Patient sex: M
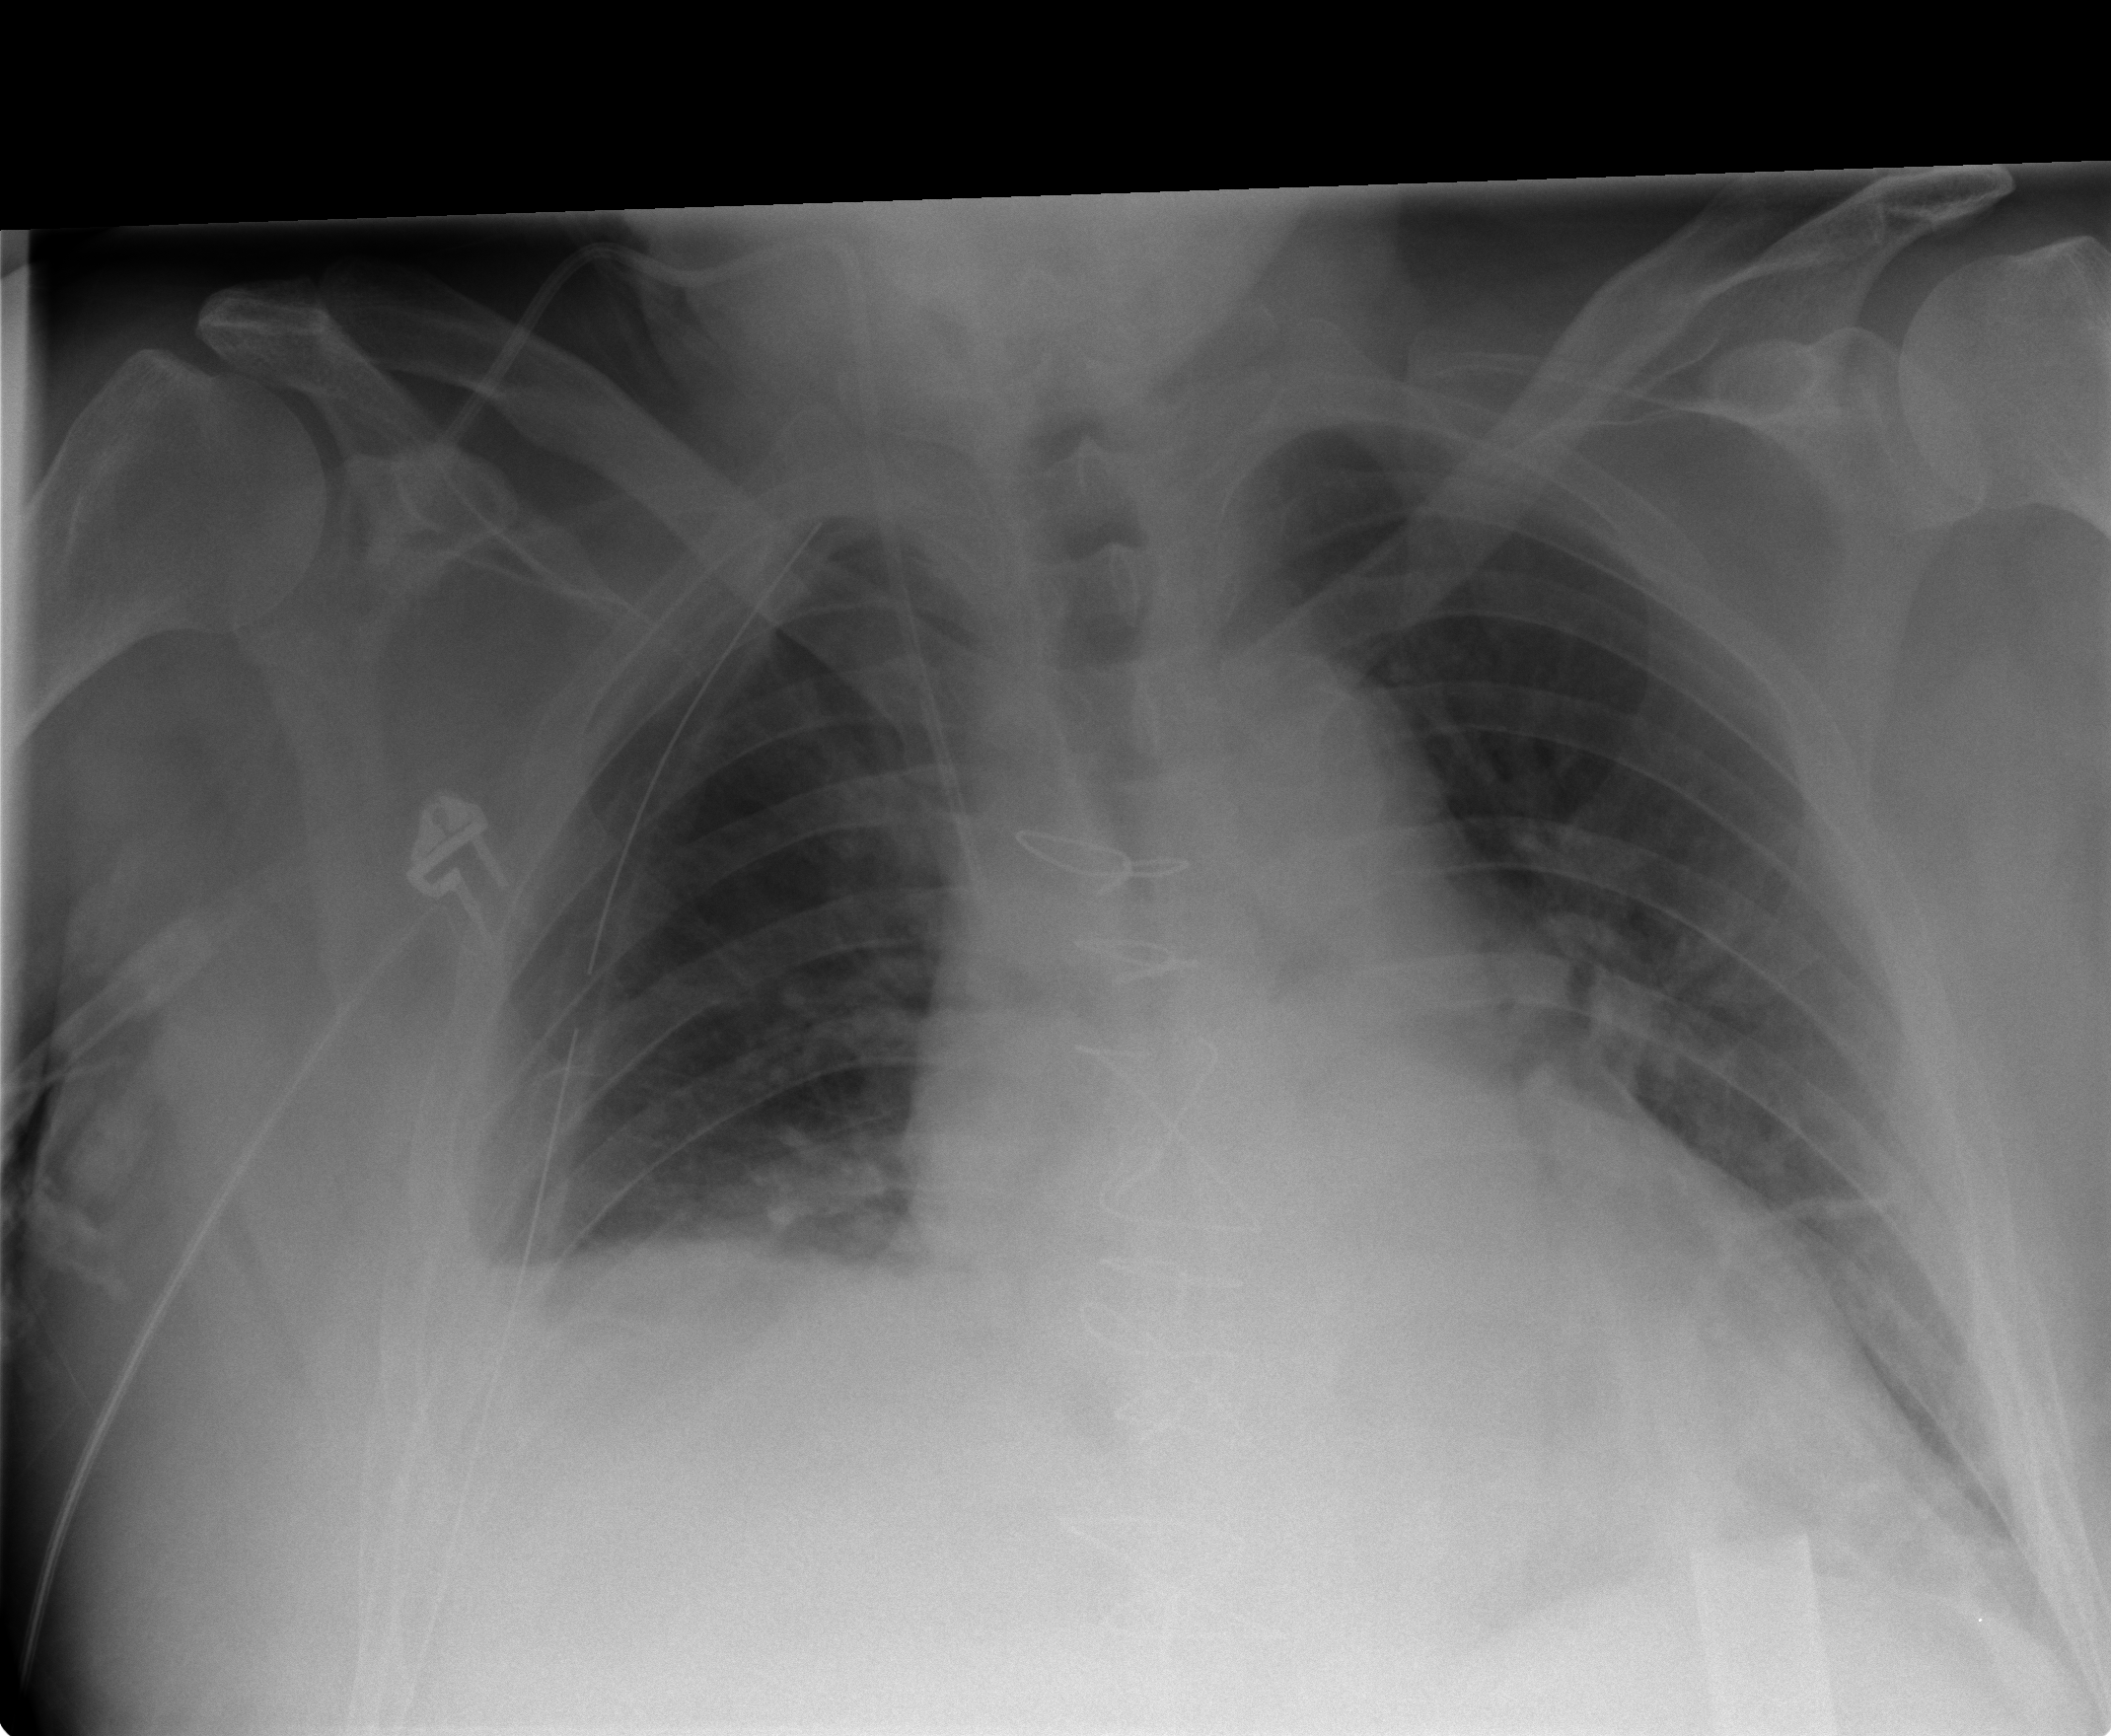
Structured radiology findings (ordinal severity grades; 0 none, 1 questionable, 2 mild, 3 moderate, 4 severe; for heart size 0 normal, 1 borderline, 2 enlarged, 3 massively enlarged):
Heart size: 2
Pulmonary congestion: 1
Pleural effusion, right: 3
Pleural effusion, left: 0
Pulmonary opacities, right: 0
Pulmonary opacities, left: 0
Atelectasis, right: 2
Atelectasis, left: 2